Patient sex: M
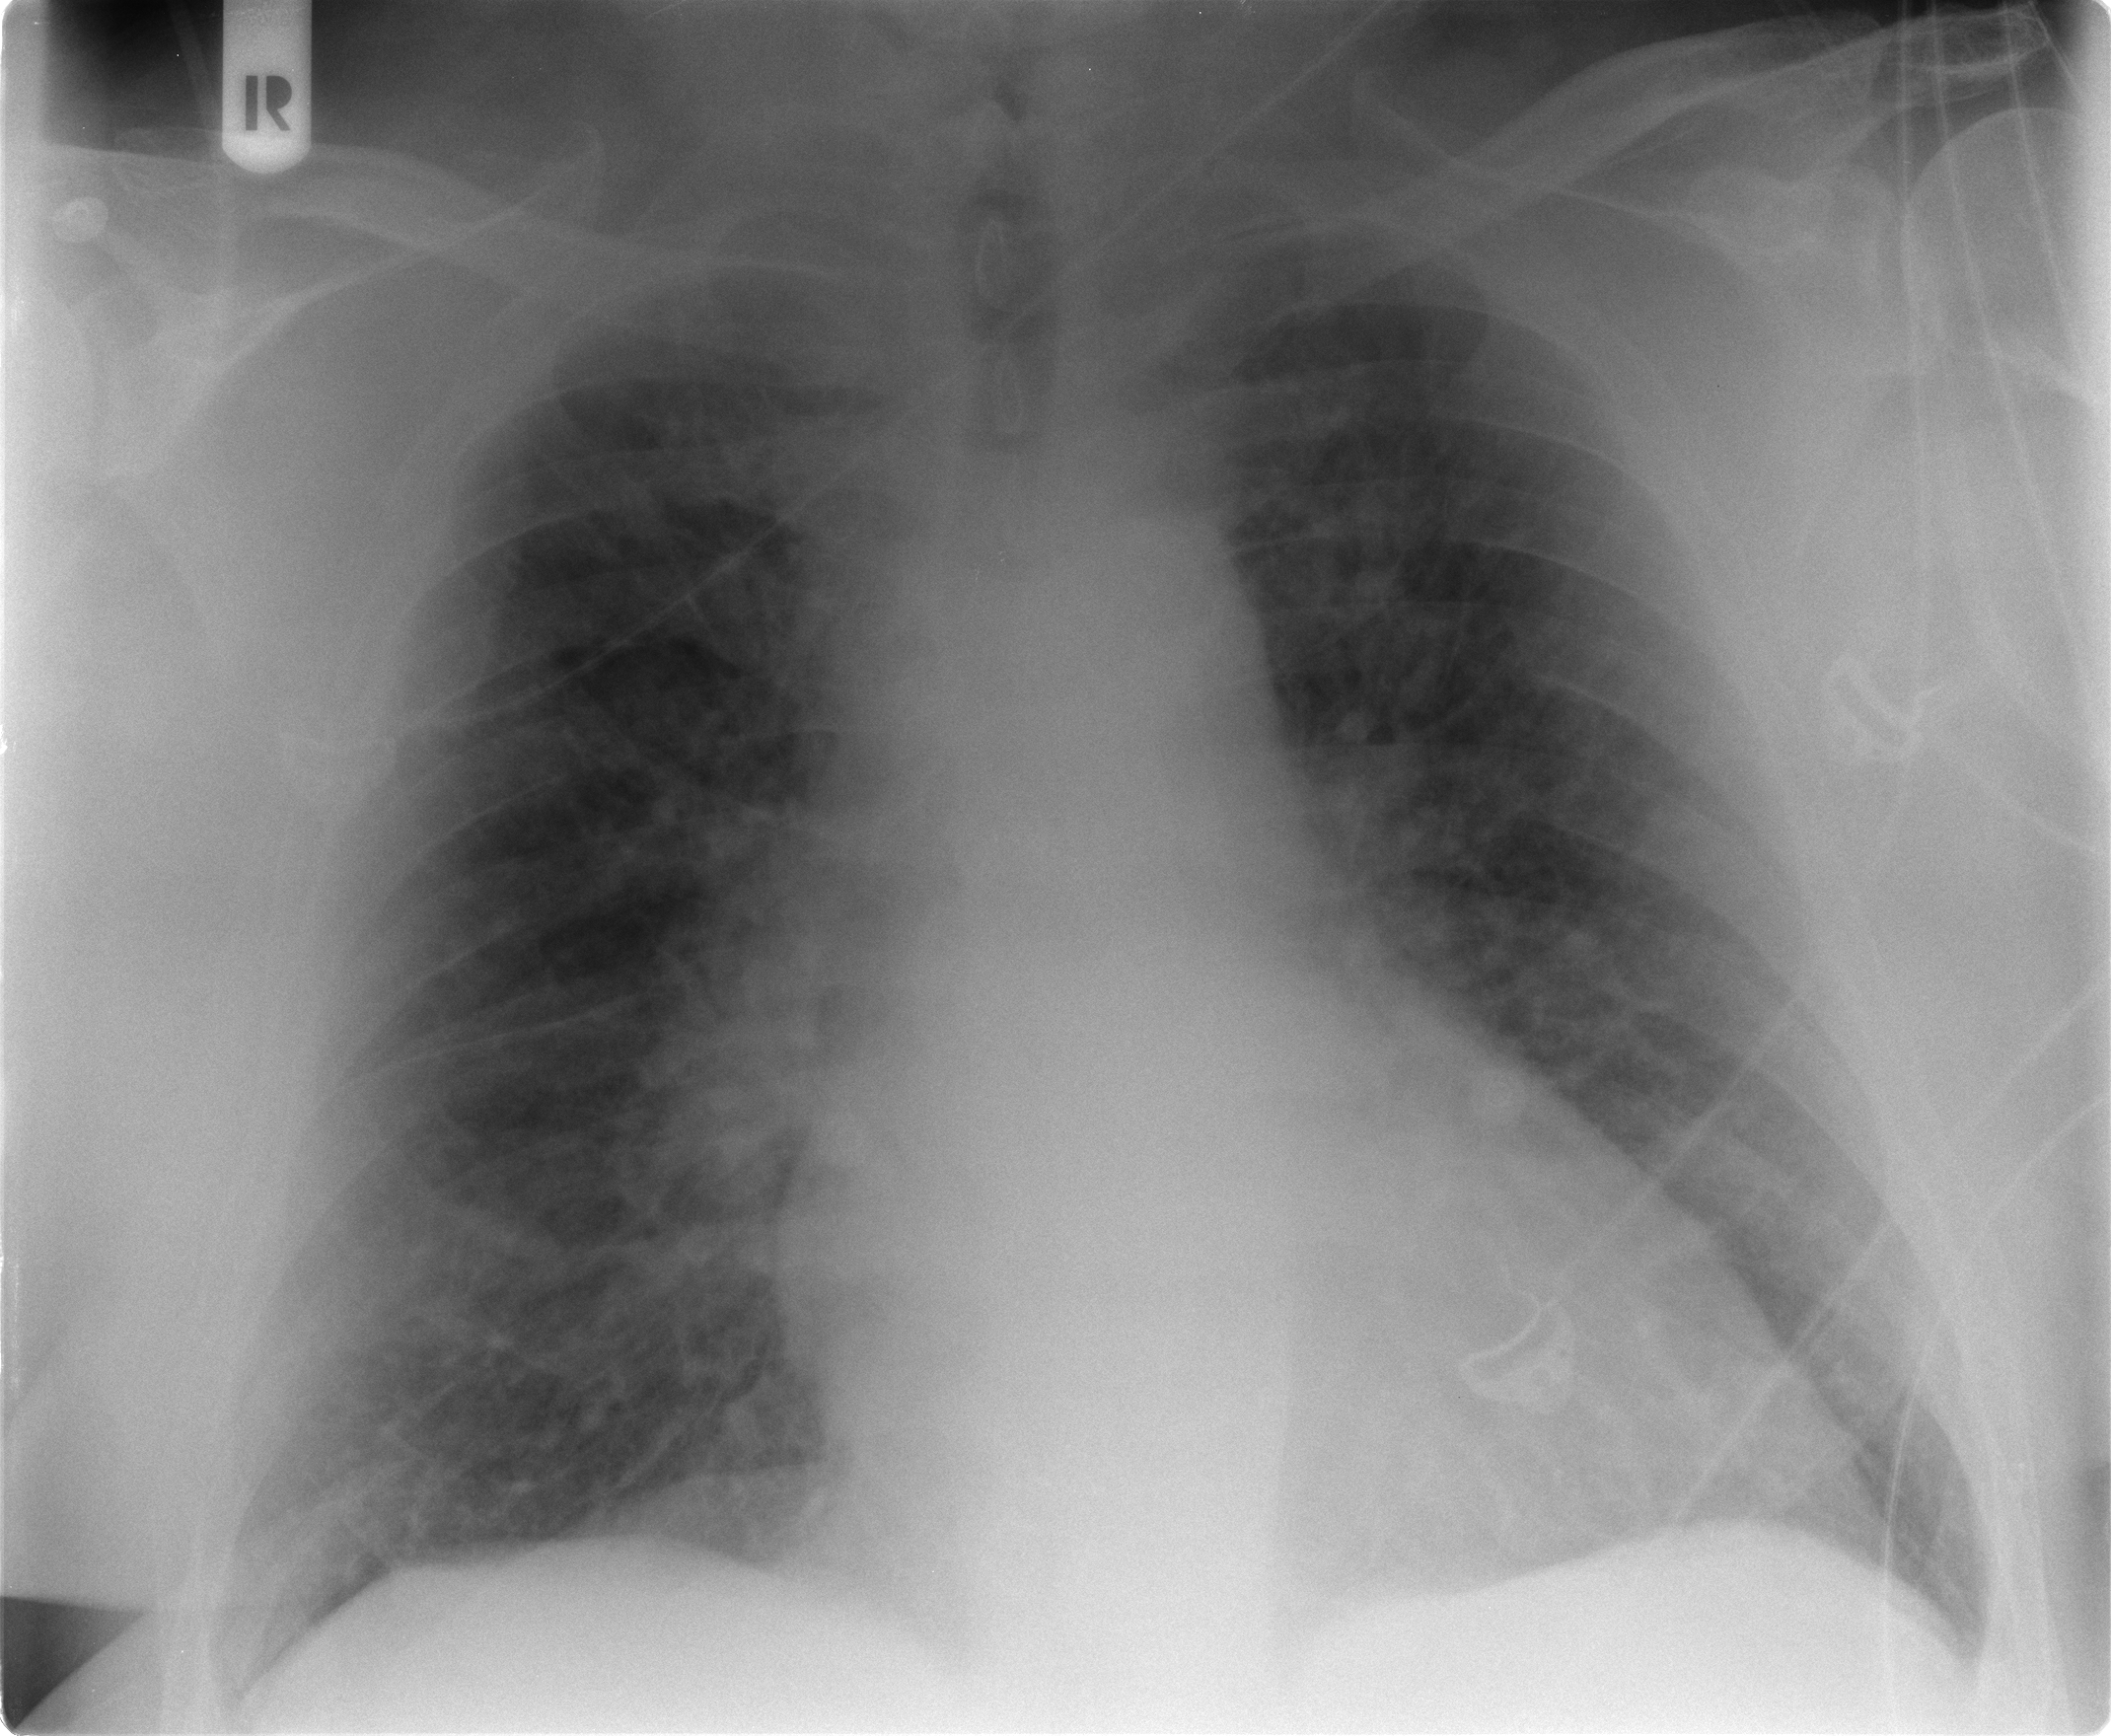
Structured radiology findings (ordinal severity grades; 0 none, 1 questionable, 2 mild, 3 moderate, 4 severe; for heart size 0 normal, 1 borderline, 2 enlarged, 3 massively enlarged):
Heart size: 2
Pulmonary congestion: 3
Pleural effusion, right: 0
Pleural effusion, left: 0
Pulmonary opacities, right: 0
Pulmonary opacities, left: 0
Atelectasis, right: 0
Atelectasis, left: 0